Interaction volume radius: 5 \u00c5
Interaction volume height: 25 \u00c5
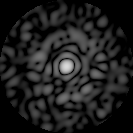
Disorder parameter: 0.8611